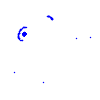
Particle: pion